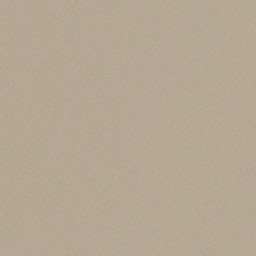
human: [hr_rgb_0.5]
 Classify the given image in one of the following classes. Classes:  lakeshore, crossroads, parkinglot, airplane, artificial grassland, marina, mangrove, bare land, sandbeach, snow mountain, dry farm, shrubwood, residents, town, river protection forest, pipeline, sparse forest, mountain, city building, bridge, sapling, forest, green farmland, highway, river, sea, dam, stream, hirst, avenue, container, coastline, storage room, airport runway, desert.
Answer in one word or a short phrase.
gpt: desert